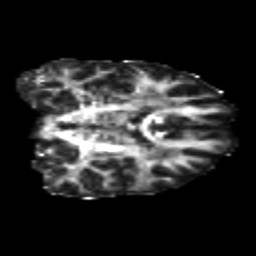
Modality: FA
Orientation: coronal
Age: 21
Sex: female
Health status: healthy
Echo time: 0.074 s